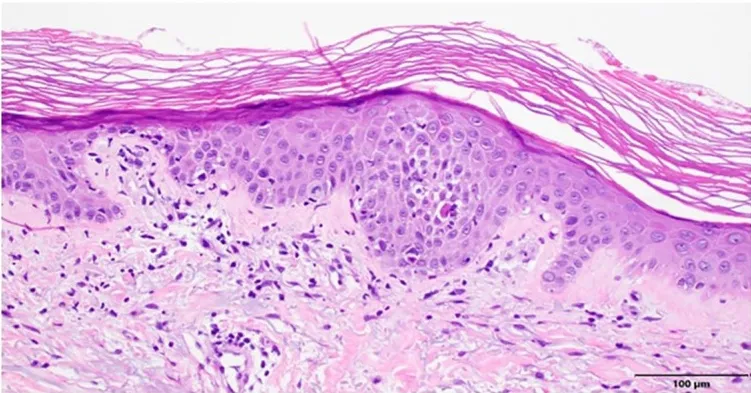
Histopathologic findings on skin biopsy.
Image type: pathology (h&e)